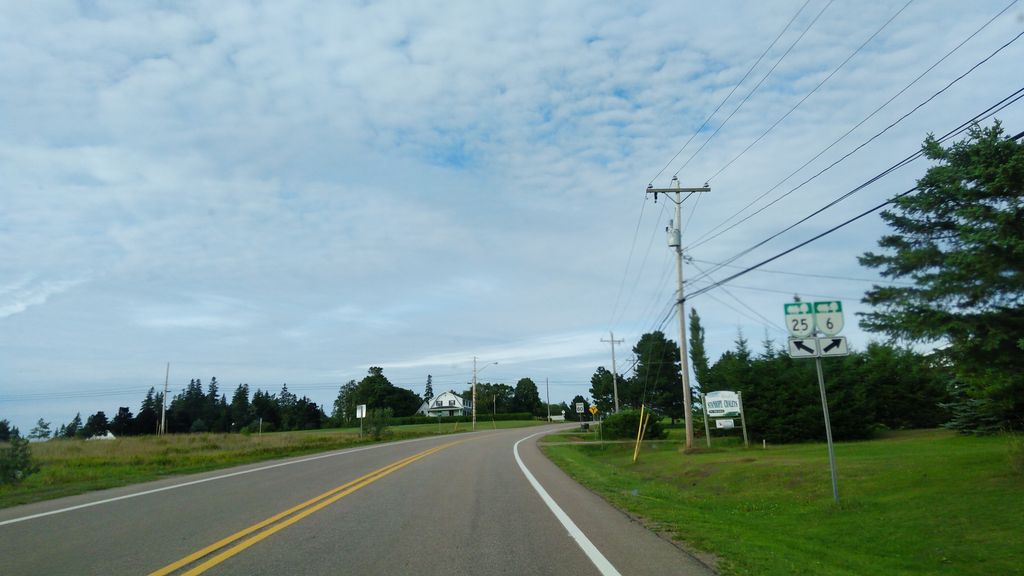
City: charlottetown